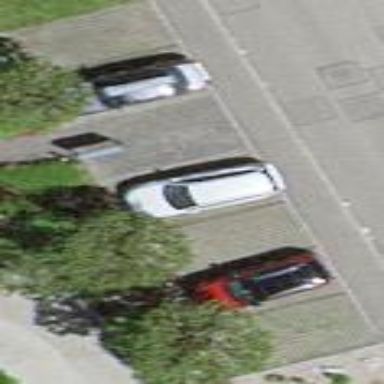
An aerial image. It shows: Street side parking area.